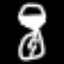
Label: hourglass